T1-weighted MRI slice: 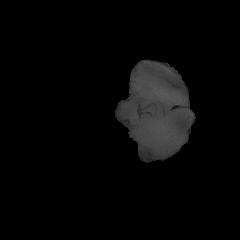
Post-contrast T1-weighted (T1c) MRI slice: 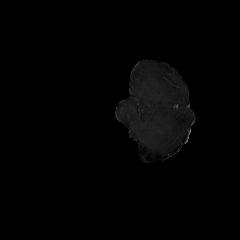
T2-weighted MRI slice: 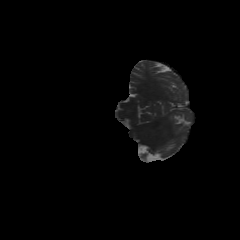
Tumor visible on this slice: no